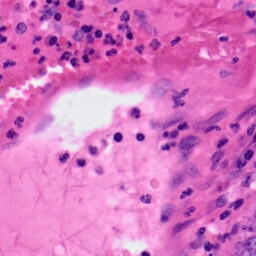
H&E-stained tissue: Colon